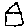
Label: house